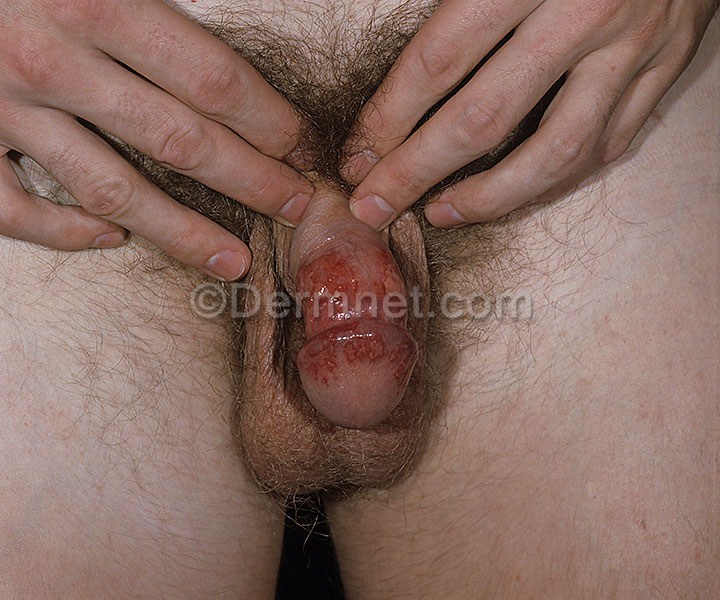
Disease: Cellulitis Impetigo and other Bacterial Infections